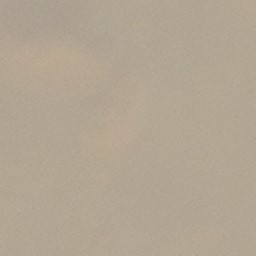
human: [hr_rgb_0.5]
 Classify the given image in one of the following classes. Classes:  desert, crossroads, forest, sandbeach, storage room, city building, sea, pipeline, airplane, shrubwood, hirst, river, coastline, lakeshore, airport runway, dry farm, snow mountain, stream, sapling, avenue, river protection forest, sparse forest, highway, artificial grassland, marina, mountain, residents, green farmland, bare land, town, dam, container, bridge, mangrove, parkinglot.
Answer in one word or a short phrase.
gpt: desert